Question: I can't figure out why Google Charts draws this simple chart aligned to center and doesn't fill entire white area.
Note: X axis is discrete because it represents weeks.

Do you have any idea what can I do with it?
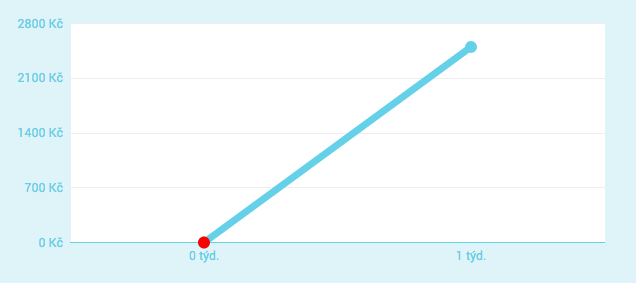
Answer: That is how the charts display when you use a discrete ('string') axis. If you want edge-to-edge lines, you need to use a continuous ('number', 'date', 'datetime', 'timeofday') axis. See an example of the differences here: <URL>.